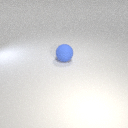
large blue rubber sphere